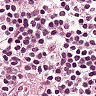
Metastatic tissue present: no